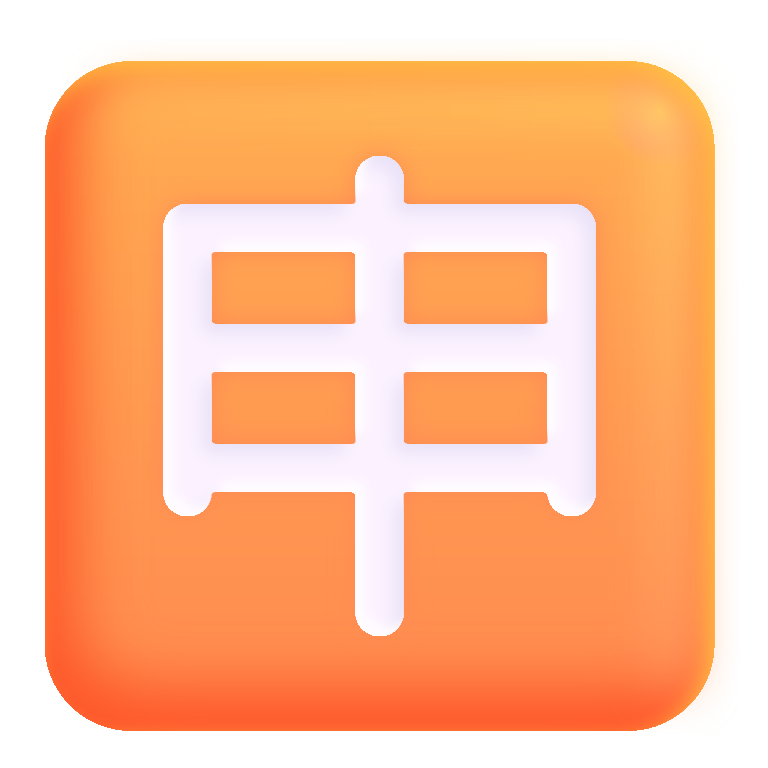
japanese application button color